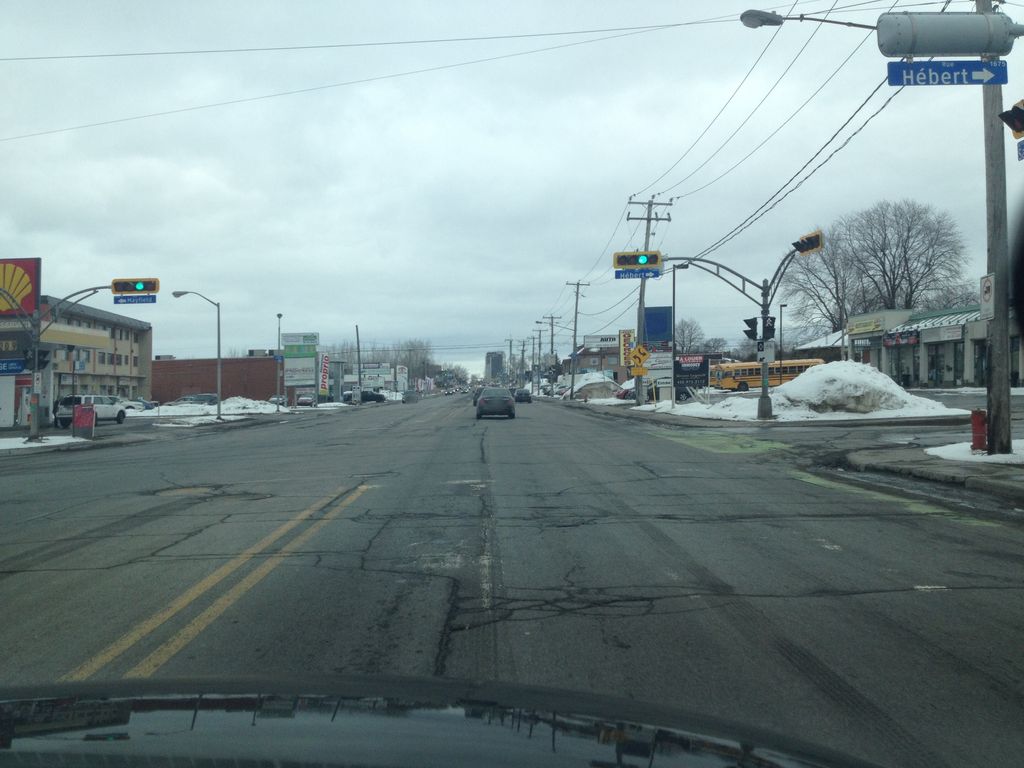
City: montreal